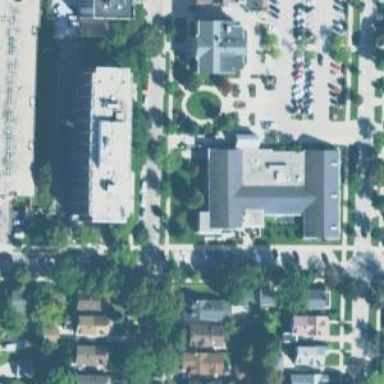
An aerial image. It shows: Civic building that serves as library.